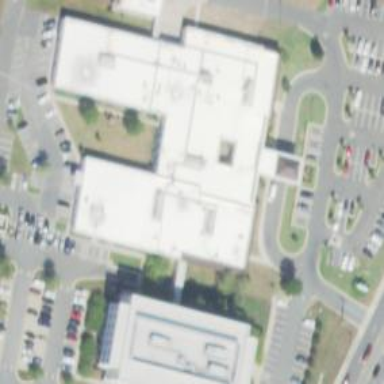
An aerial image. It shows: Healthcare facility identified as hospital.